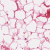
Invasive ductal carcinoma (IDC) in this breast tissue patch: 0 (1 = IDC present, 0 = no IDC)